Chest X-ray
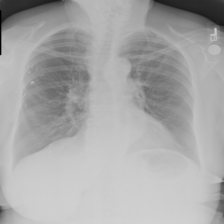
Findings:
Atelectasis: negative
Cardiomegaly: negative
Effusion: negative
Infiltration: positive
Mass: negative
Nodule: negative
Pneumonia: negative
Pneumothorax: negative
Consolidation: negative
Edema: negative
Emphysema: negative
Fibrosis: negative
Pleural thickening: positive
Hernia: negative